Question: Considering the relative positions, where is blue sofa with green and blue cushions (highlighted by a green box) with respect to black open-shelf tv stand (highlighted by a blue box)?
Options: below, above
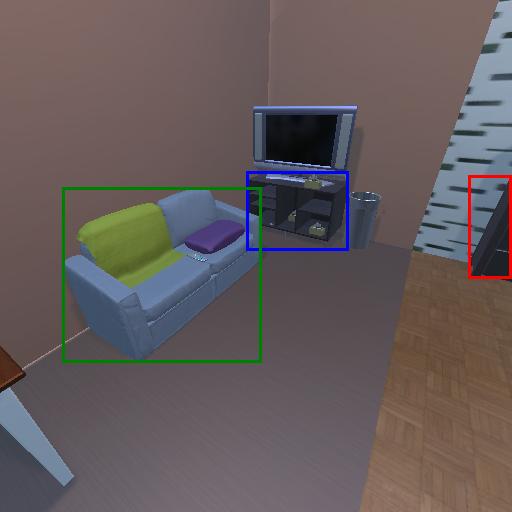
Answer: below